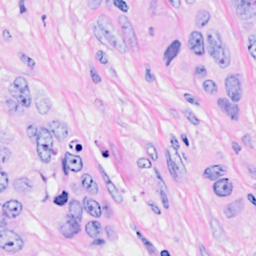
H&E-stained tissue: Breast